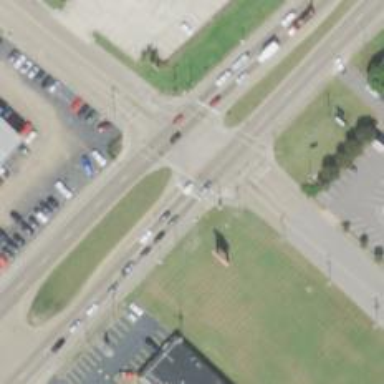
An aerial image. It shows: Asphalt road with dual carriageways at trunk level.